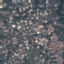
Land use / land cover class: Residential